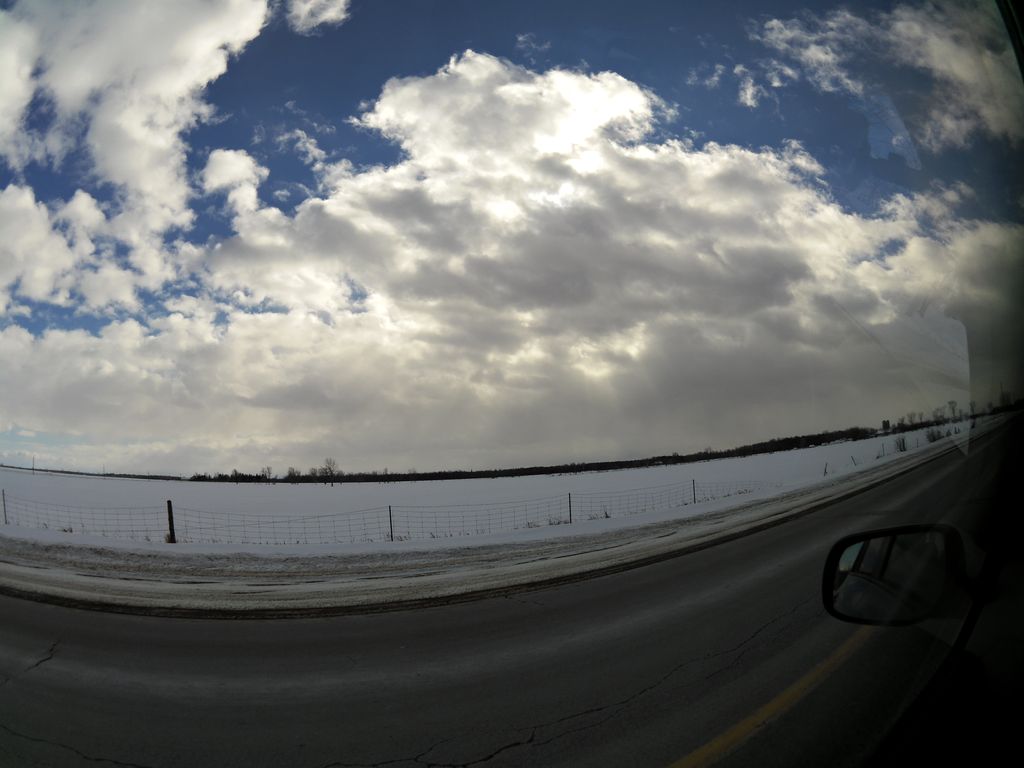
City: ottawa-gatineau